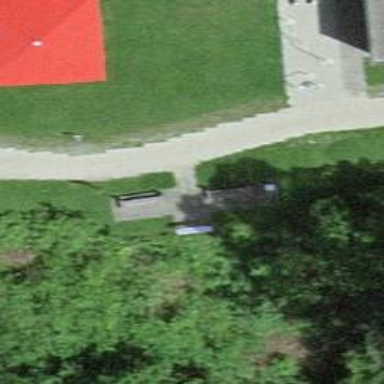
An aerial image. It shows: Bench for seating.